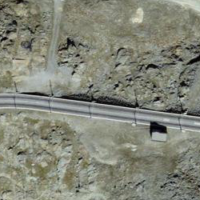
EUNIS habitat code: 48
Species observed at this site:
Silene acaulis